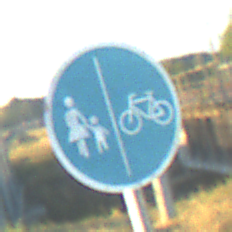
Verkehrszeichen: GetrennterRadUndGehwegRadwegRechts
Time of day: SunriseSunset
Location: Outdoor (RoadRail)
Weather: Clear
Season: NotSpecified
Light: Natural